Question: I'm absolute beginner to .
Following buttons are created dynamically and assigned some background color.
(refer below screenshot).
Left image is how it looks now and right image is how it should look like.
I've referred <URL> on SO, but they doesn't provide the guidance I needed.

## EDIT
'''
int[] colors=GetColorForScrips(decimal.Parse(_result.Rows[i]["Change(%)"].ToString ()));
btn.SetBackgroundColor(Color.Rgb(colors[0],colors[1],colors[2]));
'''
In , I pass a float value, based on which RGB components are returned.
## Note:
1. I'm using Mono for Android as my IDE and not Eclipse.
2. I'm assigning background color by using above mentioned code snippet.
3. If I use btn.SetBackgroundDrawable(Resource.Drawable.Heatmap_Border);, it gives me error that can't convert from int to drawable.
4. If I use btn.SetBackgroundResource(Resource.Drawable.Heatmap_Border);, it gives me full black screen i.e. Buttons are clickable, but not visible.
As shown in right image above, each button will have a particular background depending on some value. This background is set dynamically.
I also want to use black border across the button.
But I guess the big catch here is I can't use any two from 'btn.SetBackgroundDrawable()' 'btn.SetBackgroundResource()' 'btn.SetBackgroundColor()' together.
In such a scenario, only later will be implemented.
Any solution???
## FINAL EDIT
As suggested by one of the users, this works perfectly... ('GetColorForScrips()' returns 'RGB' value based on a Float value).
'''
GradientDrawable drawable = new GradientDrawable();
drawable.SetShape(ShapeType.Rectangle);
drawable.SetStroke(1, Color.Black);
int[] colors=GetColorForScrips(decimal.Parse(result.Rows[i]["Change(%)"].ToString ()));
drawable.SetColor(Color.Rgb(colors[0],colors[1],colors[2]))
btn.SetBackgroundDrawable(drawable);
'''
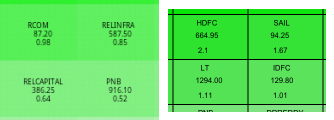
Answer: use this code
create one 'button_bg.xml' file in drawable folder
'''
<?xml version="1.0" encoding="utf-8"?>
<shape xmlns:android="http://schemas.android.com/apk/res/android"
android:shape="rectangle" android:padding="10dp">
<solid android:color="@color/background_color"/>
<corners
android:bottomRightRadius="5dp"
android:bottomLeftRadius="5dp"
android:topLeftRadius="5dp"
android:topRightRadius="5dp"/>
<stroke android:width="2dp" android:color="@color/borderline_color" />
</shape>
'''
instead of this
'''
btn.SetBackgroundColor(Color.Rgb(colors[0],colors[1],colors[2]));
'''
use this as your button background like this
'''
btn.setBackgroundResource(R.drawable.button_bg)'
'''